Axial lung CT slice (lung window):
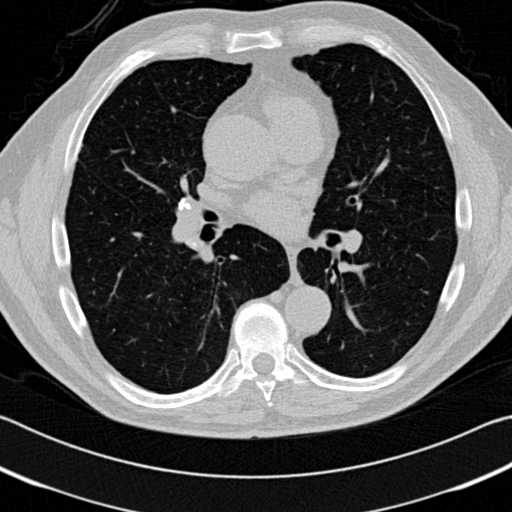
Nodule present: no